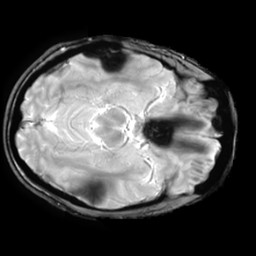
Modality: T2starw
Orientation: axial
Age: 22
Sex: male
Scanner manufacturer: ge
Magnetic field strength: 3 T
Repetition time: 0.65 s
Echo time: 0.02 s